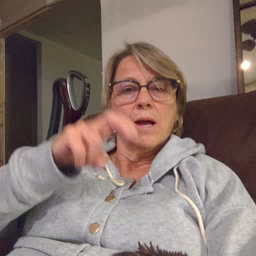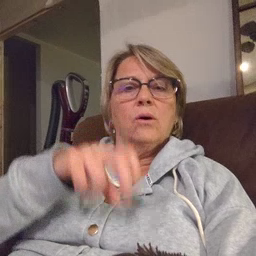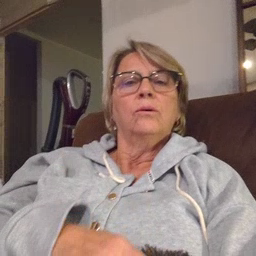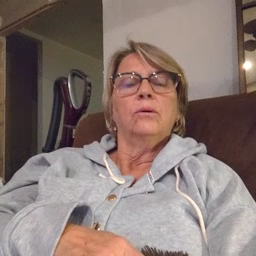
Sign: chair